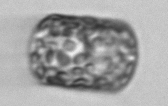
Label: Lauderia_annulata